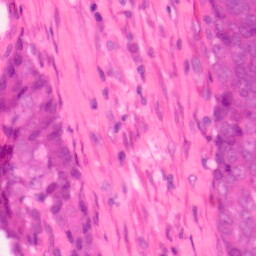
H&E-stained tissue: Colon